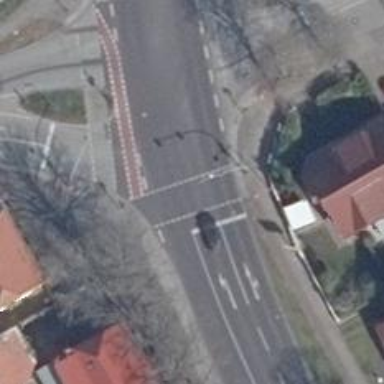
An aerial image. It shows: Road with traffic signals.